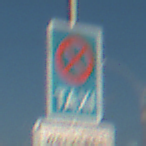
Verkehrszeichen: Taxenstand
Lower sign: ZeitangabenMitBeschraenkungAufWochentage7
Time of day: MorningAfternoon
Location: Outdoor (Urban)
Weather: Clear
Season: NotSpecified
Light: Natural